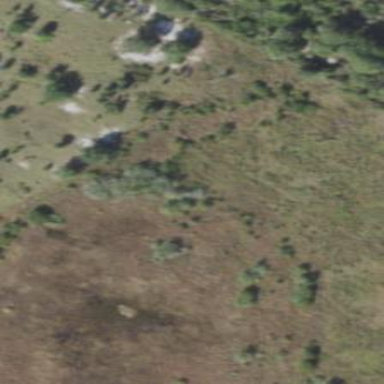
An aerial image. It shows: Beautiful wet meadow natural wetland.